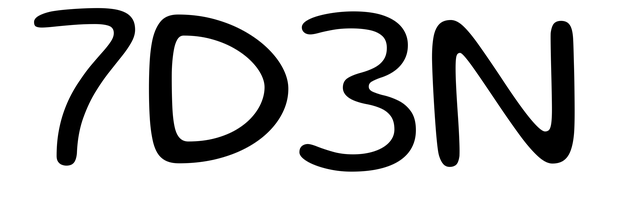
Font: Gluten_Light